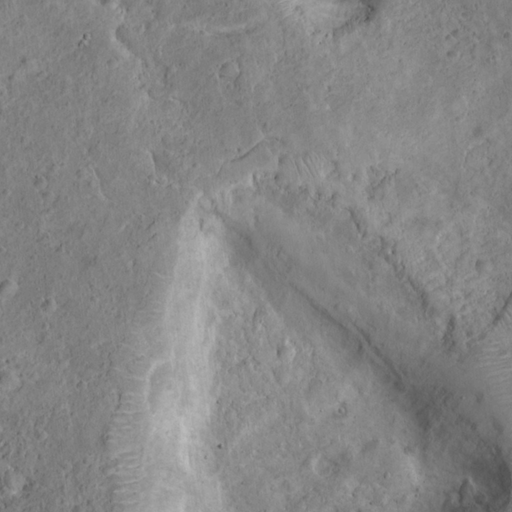
Classes present: Background, Cone